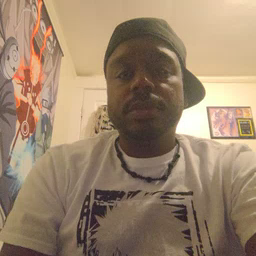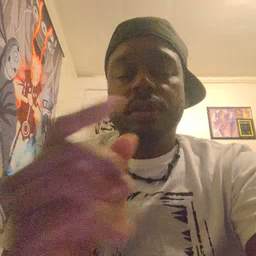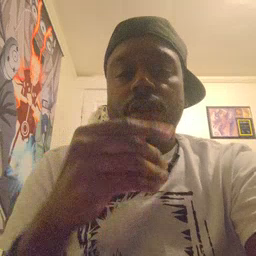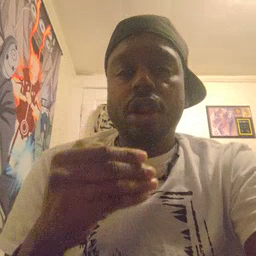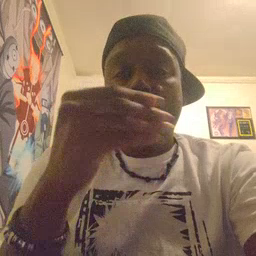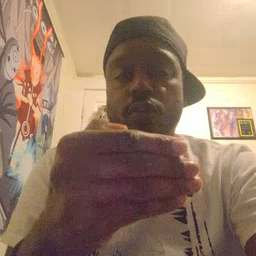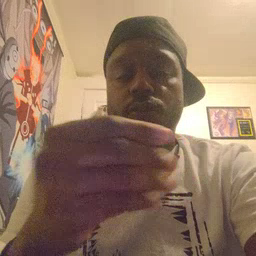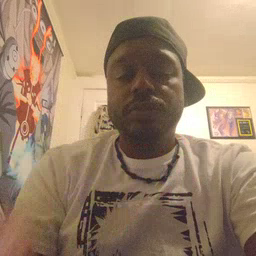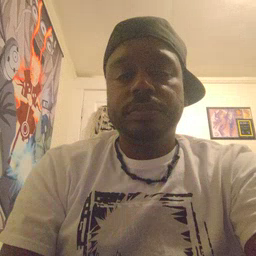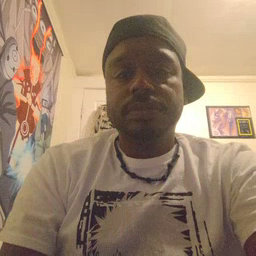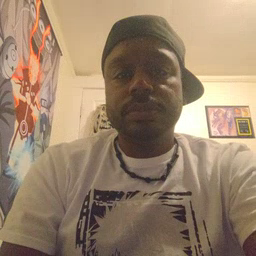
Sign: close